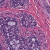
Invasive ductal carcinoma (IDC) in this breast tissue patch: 1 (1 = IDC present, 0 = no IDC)